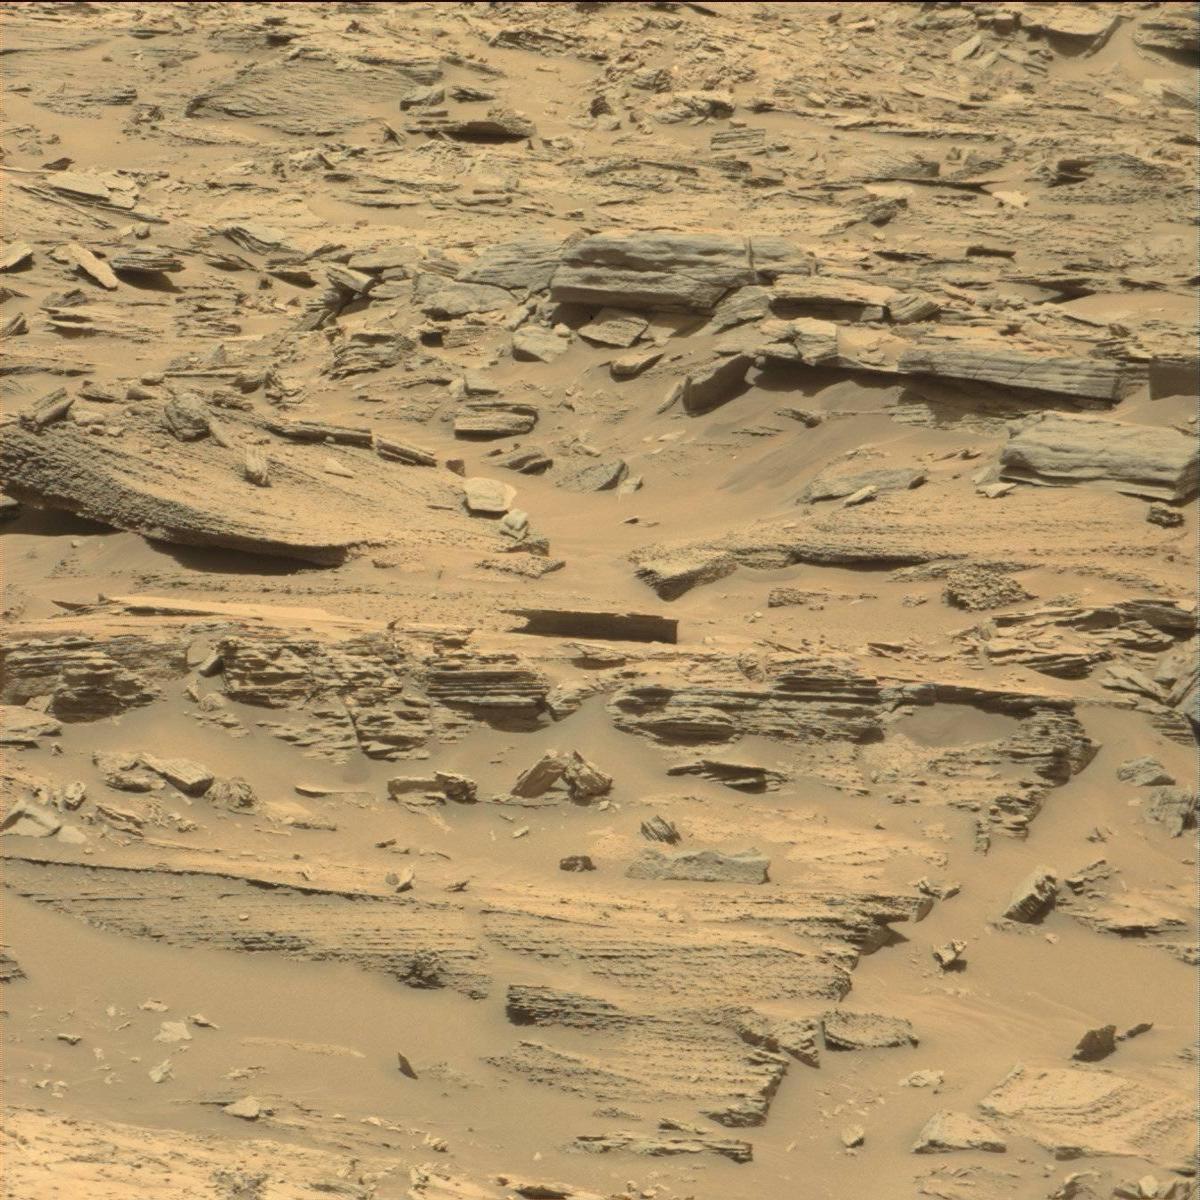
Terrain classes present: Bedrock, Sand / Soil